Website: slack
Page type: billing-address
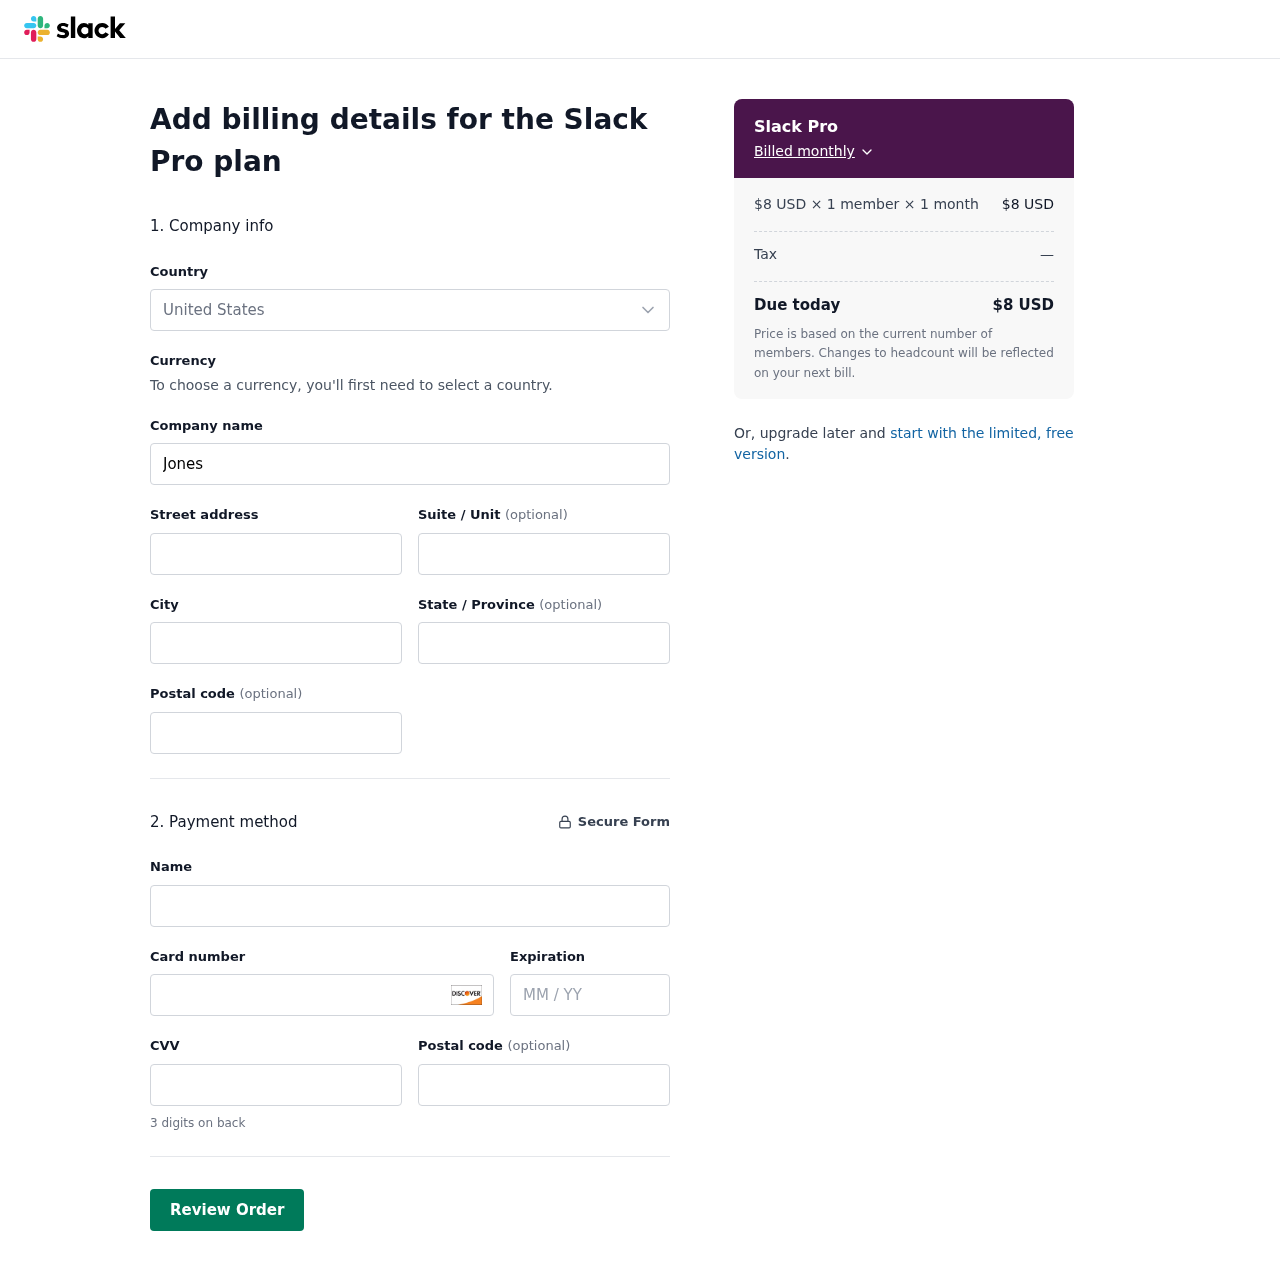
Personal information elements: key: PII_CARD_CVV
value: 994
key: PII_CARD_EXPIRY
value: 01/27
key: PII_CARD_NUMBER
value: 6011 9553 0561 7457
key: PII_CITY
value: Garciatown
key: PII_COMPANY
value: Jones, Brown and Williamson
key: PII_COUNTRY
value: United States
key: PII_FULLNAME
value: Donald Allen
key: PII_POSTCODE
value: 40808
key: PII_STATE
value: Kentucky
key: PII_STREET
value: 031 Chandler Shore Suite 385
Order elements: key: ORDER_PLAN_PRICE
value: $8 USD
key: ORDER_NUM_MEMBERS
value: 1 member
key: ORDER_NUM_MONTHS
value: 1 month
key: ORDER_SUBTOTAL
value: $8 USD
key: ORDER_TAX
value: —
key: ORDER_TOTAL
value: $8 USD